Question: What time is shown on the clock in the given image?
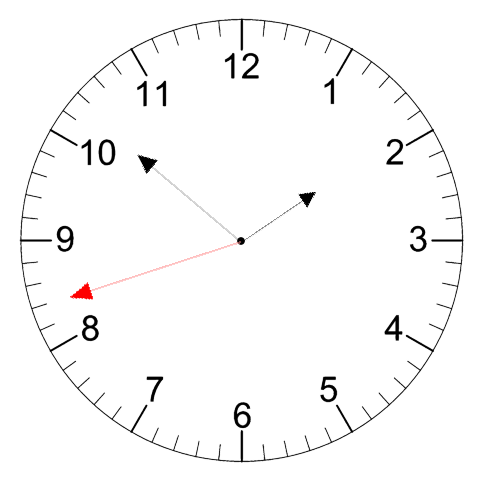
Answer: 01:51:42